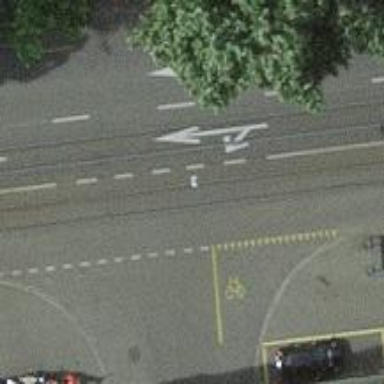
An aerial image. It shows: Tram level crossing on railway.